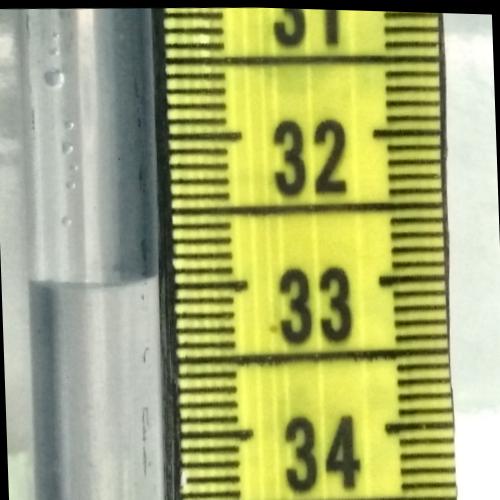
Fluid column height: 32.9 cm